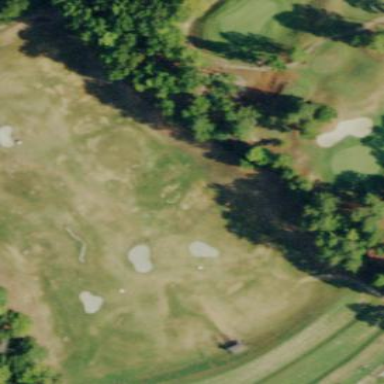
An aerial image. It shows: Grassy area designated for driving range golf.